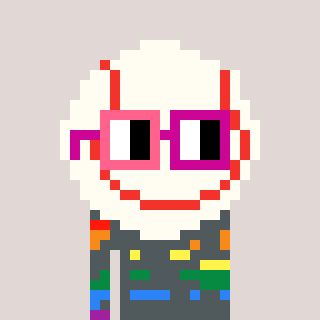
a pixel art character with square pink and red glasses, a baseball ball-shaped head and a red-colored body on a warm background